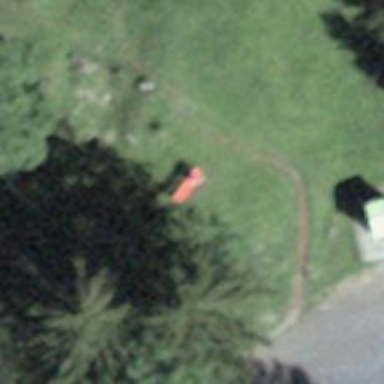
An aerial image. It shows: Bench.